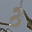
Label: 3